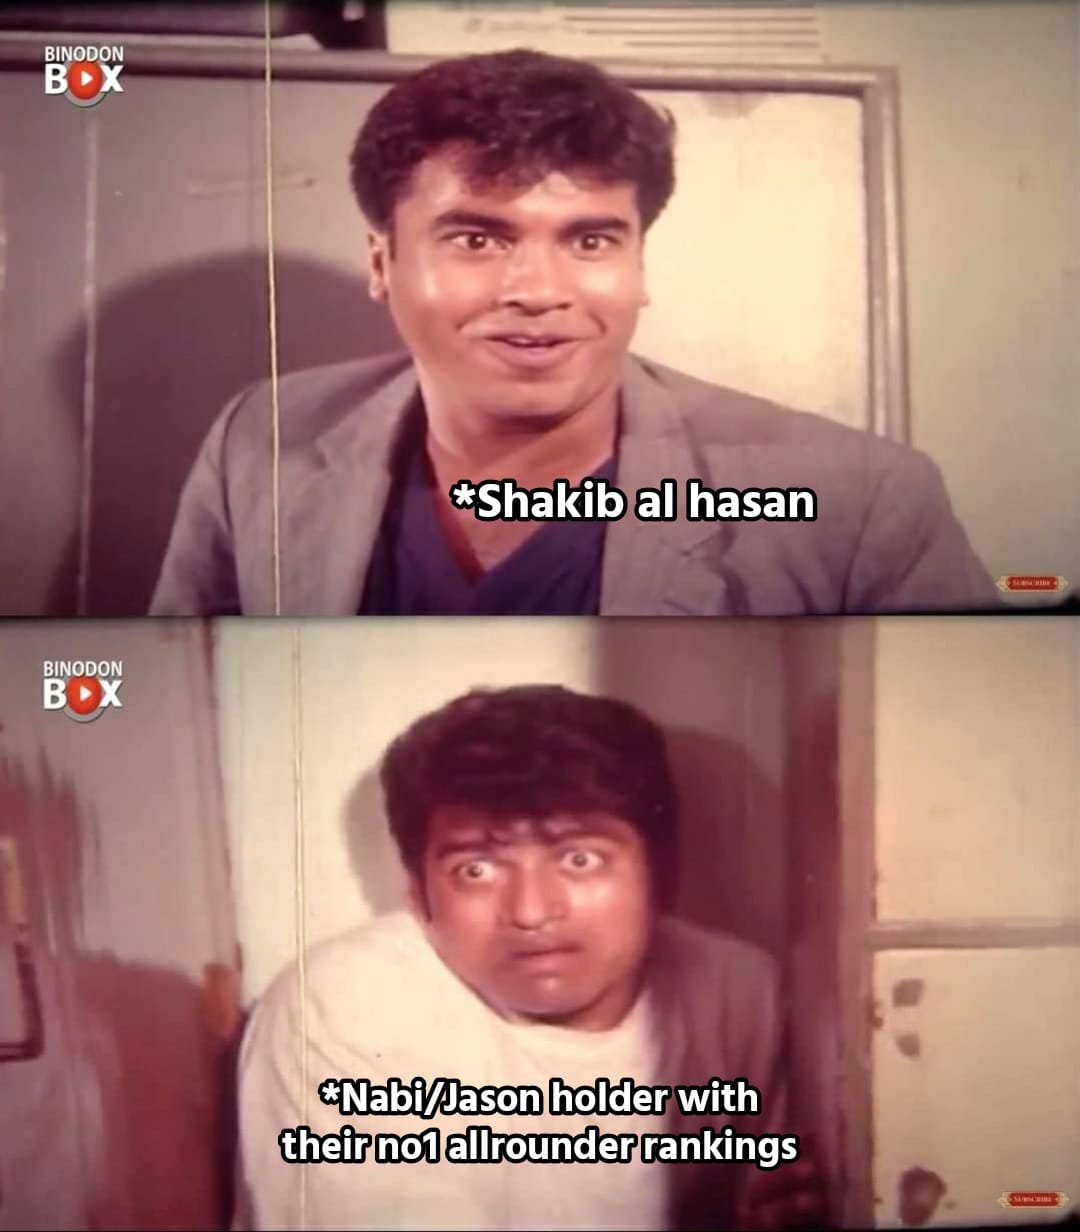
Caption: *Shakib al hasan    *Nabi/Jason holder with their no1 allrounder rankings
Label: non-hate